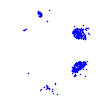
Particle: pion